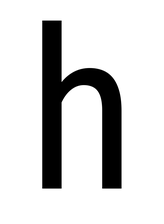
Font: Roboto_Condensed_Regular